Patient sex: M
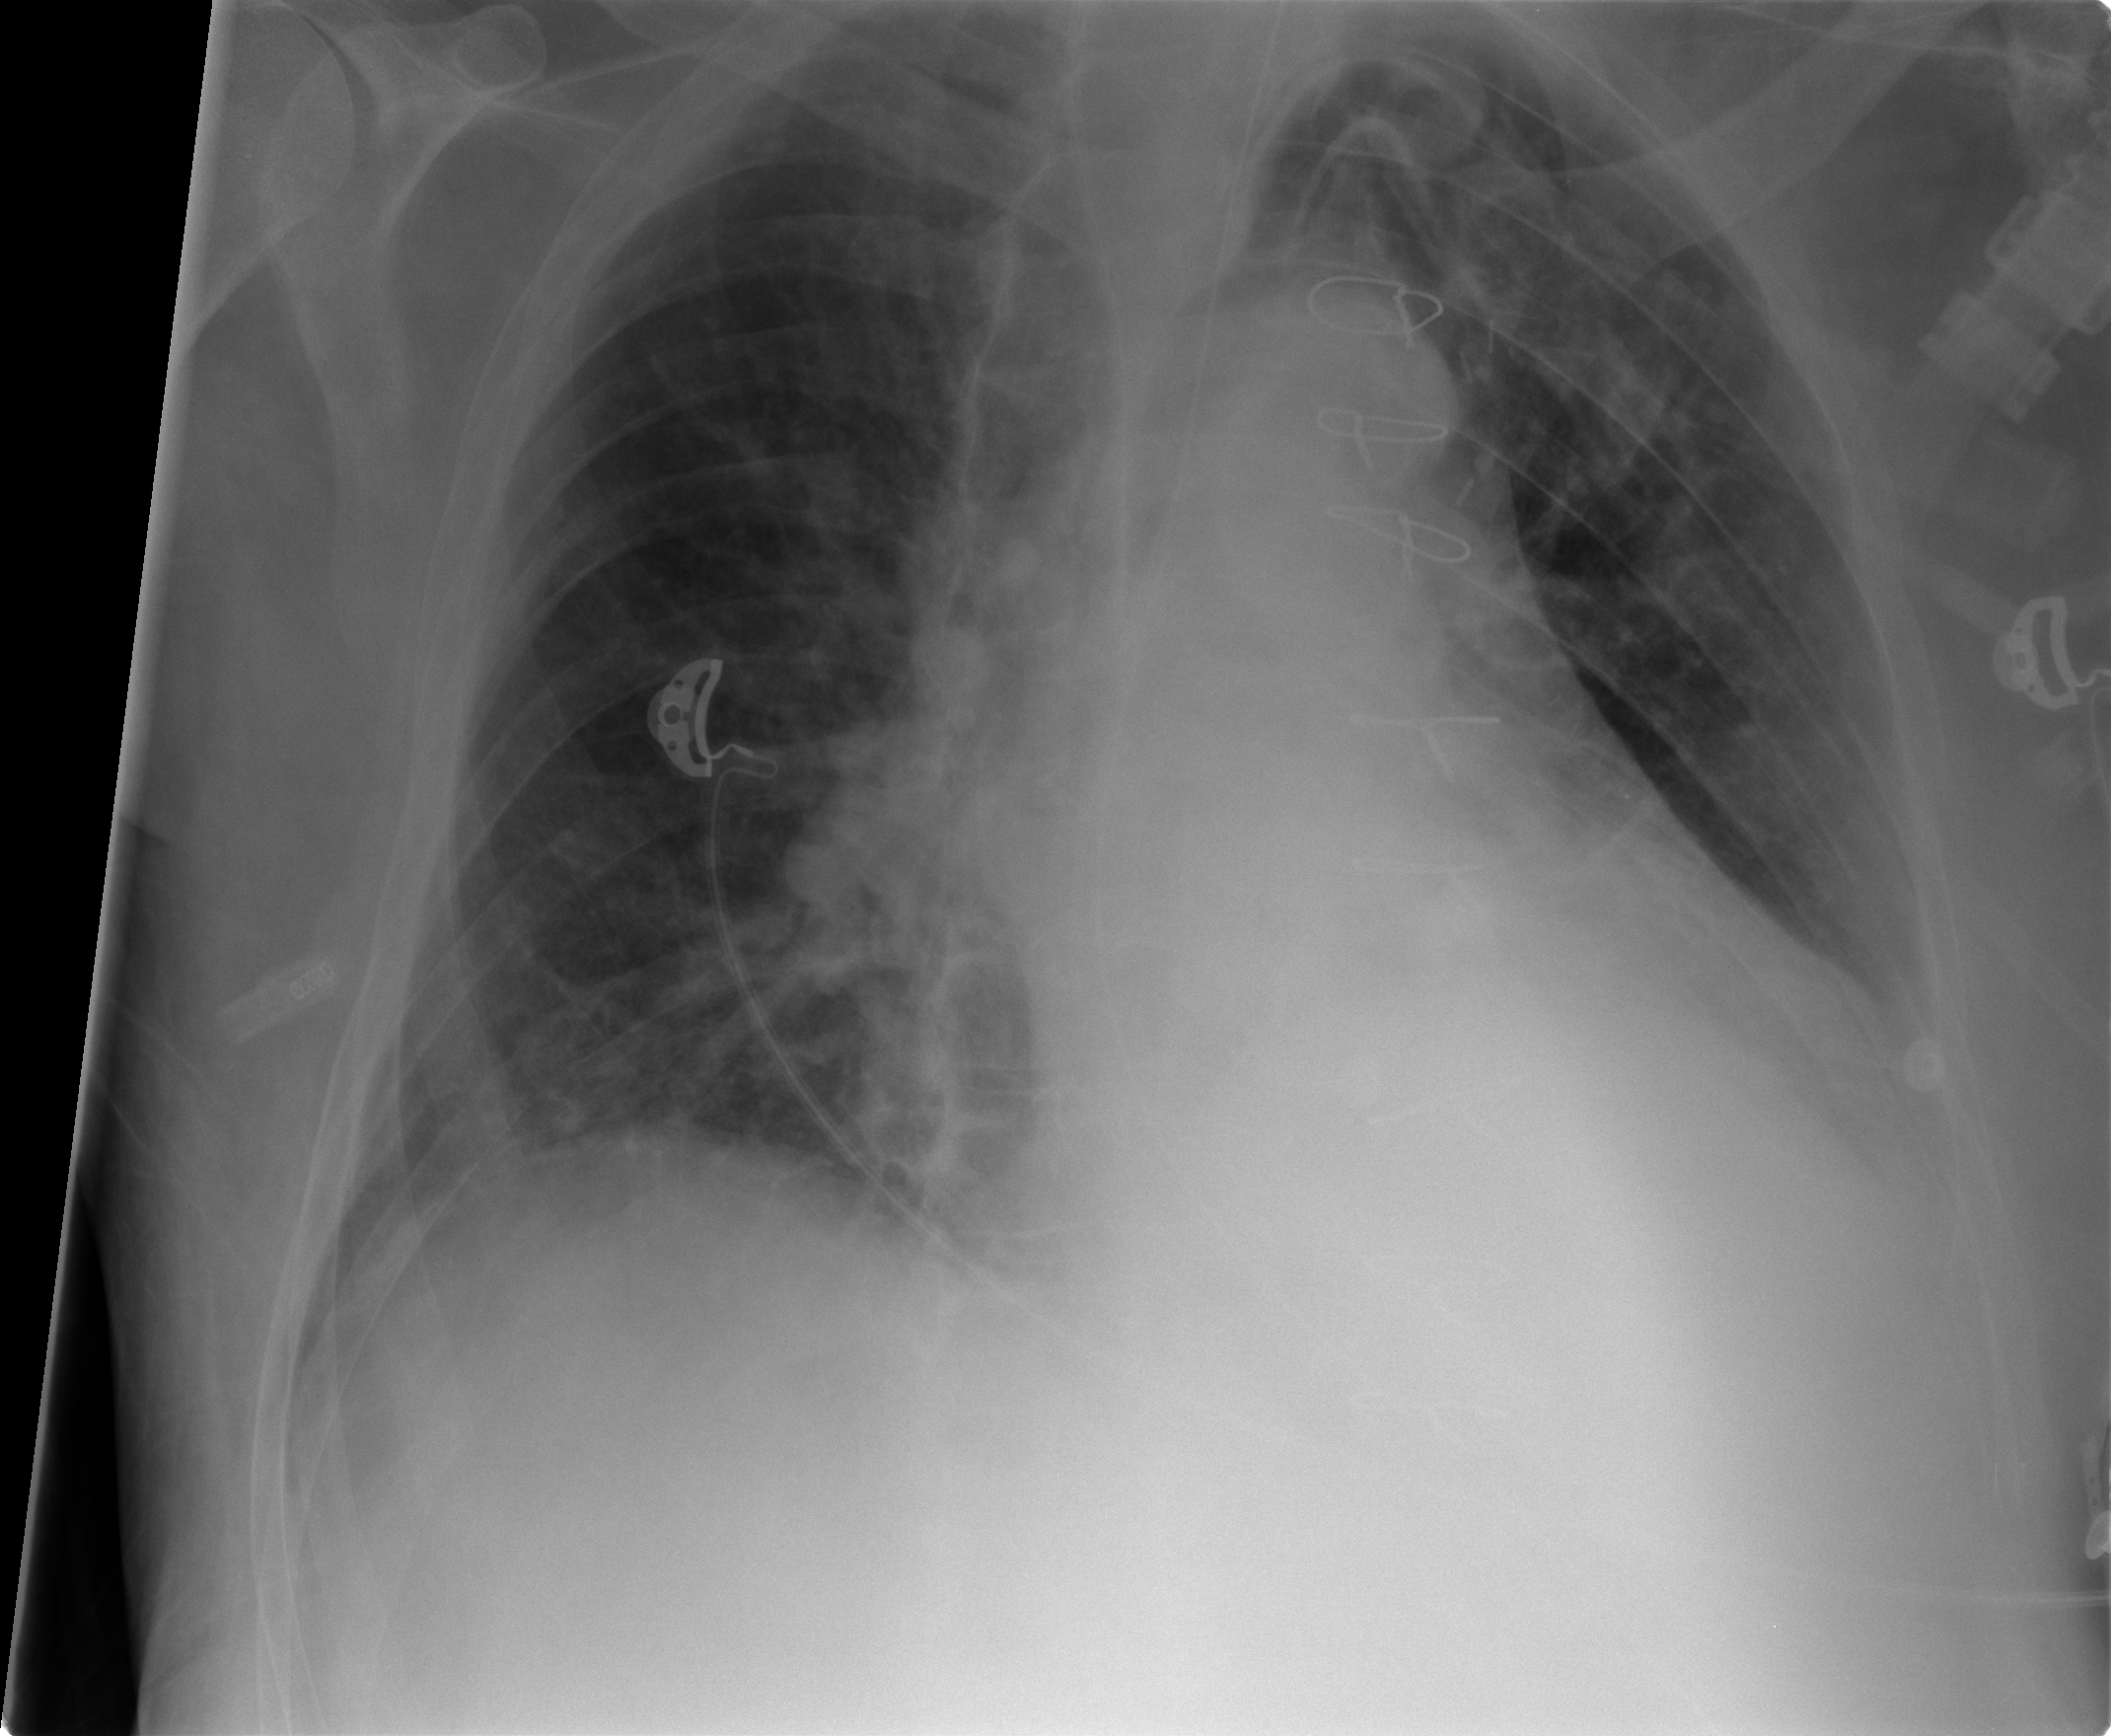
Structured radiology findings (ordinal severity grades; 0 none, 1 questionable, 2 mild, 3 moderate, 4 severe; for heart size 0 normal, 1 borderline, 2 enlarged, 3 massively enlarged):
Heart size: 2
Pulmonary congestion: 0
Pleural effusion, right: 0
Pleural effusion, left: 2
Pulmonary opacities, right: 0
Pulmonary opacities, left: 0
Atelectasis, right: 2
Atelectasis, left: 1